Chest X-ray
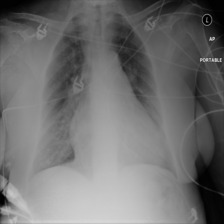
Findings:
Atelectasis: negative
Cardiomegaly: negative
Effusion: negative
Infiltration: negative
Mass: negative
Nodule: negative
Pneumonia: negative
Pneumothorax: negative
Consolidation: negative
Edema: negative
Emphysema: negative
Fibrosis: negative
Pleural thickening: negative
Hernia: negative